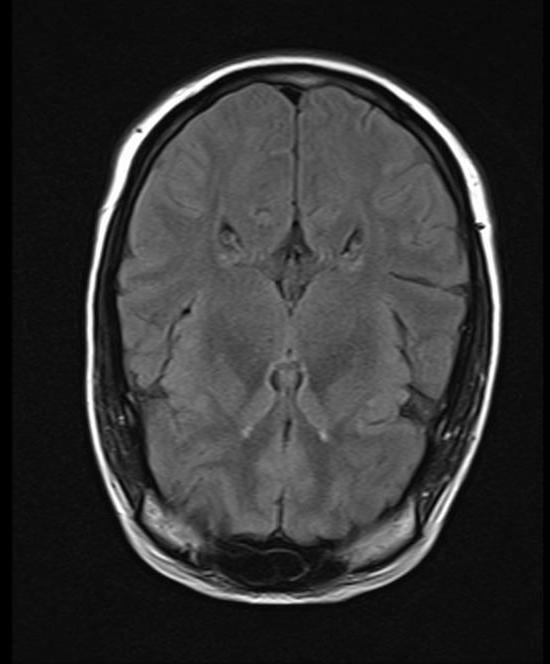
Label: notumor